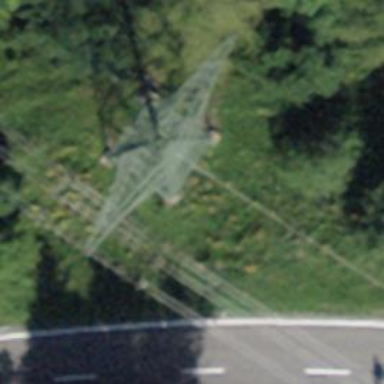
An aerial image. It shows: Three cables of power line.